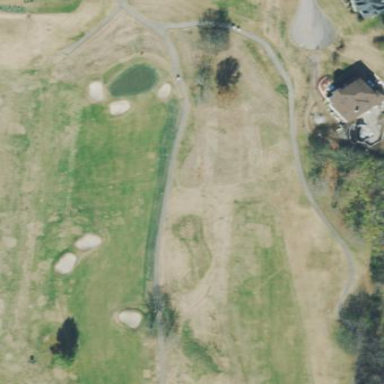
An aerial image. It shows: Rough area in golf course.